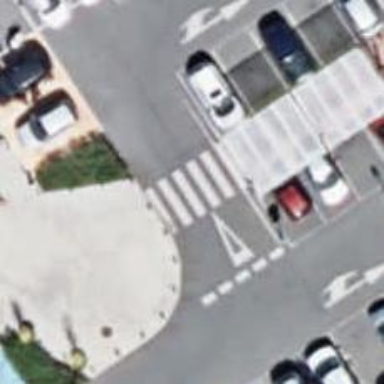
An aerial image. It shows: Uncontrolled footway crossing on the road.